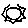
Label: sun